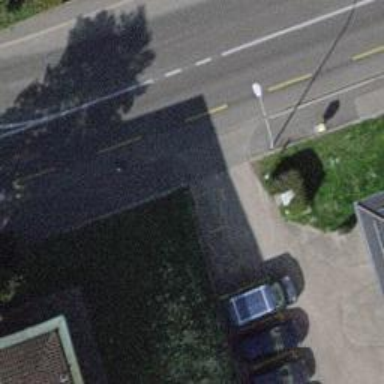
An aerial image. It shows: Kerb serving as barrier.